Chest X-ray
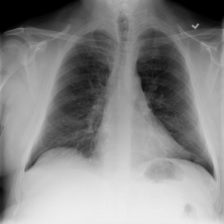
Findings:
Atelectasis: negative
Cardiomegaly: negative
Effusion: negative
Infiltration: negative
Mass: negative
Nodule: negative
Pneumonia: negative
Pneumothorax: negative
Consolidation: negative
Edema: negative
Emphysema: negative
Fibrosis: negative
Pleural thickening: negative
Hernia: negative